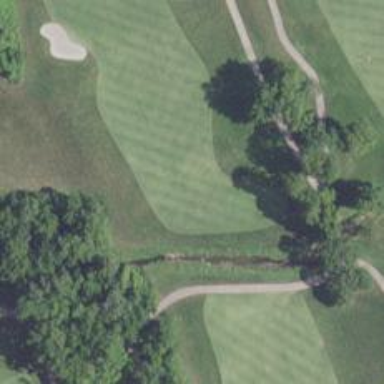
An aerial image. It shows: View of golf hole.